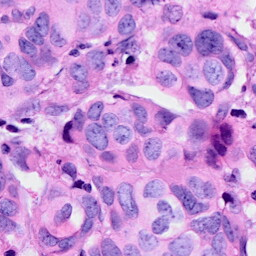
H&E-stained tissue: Breast